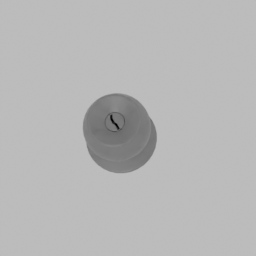
Label: mechanical